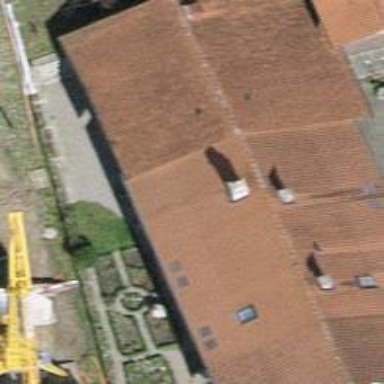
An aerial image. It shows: Building with tile roof.